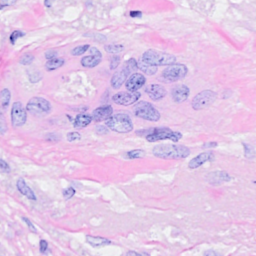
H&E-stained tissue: Breast